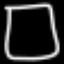
Label: square